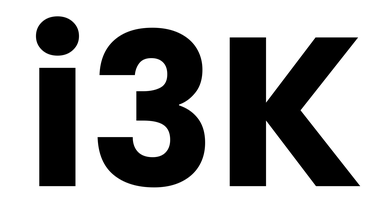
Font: Poppins-Bold